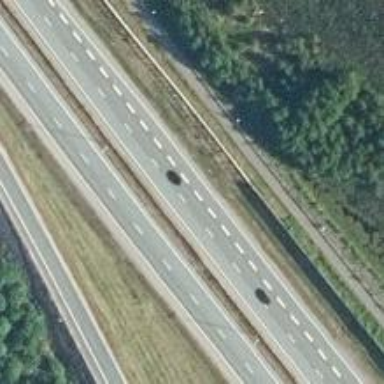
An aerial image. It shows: Asphalt motorway.